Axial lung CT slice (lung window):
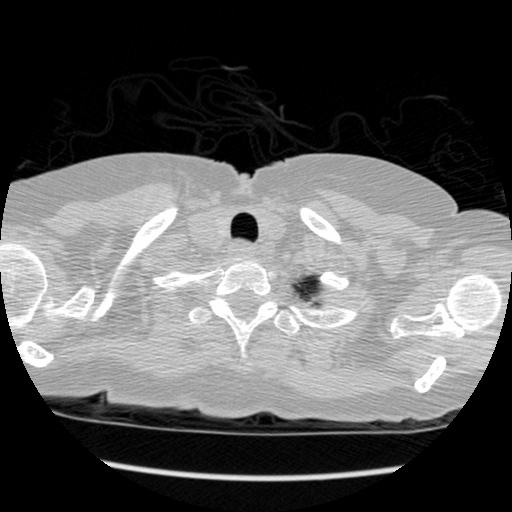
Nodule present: no